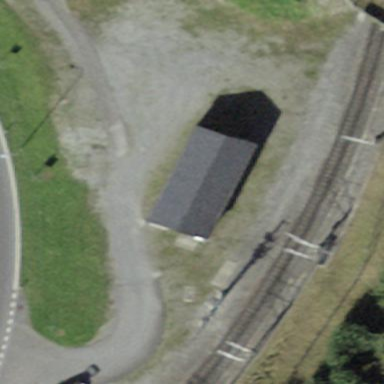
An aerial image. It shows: Service building.